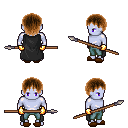
a pixel art fantasy rpg character, male body template, dark elf, purple skin, black cape, teal pants, brown plain hairstyle, gold gloves, brown slippers, spear, four views (front, back, left, right), 2x2 character sprite sheet, small pixel art, hard edges, no anti-aliasing